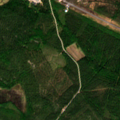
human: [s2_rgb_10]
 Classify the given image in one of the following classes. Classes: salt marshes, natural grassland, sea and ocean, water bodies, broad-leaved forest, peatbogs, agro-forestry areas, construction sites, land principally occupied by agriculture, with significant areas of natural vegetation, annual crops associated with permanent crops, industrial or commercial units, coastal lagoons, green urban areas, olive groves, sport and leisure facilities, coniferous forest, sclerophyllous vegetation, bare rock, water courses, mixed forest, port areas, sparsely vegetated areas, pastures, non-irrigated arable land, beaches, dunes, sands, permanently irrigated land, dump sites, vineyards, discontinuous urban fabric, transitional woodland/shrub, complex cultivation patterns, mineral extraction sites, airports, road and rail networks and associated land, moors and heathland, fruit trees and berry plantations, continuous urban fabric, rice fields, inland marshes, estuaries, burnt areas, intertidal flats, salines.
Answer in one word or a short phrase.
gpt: non-irrigated arable land, coniferous forest, mixed forest, transitional woodland/shrub